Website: walmart
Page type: account-selection
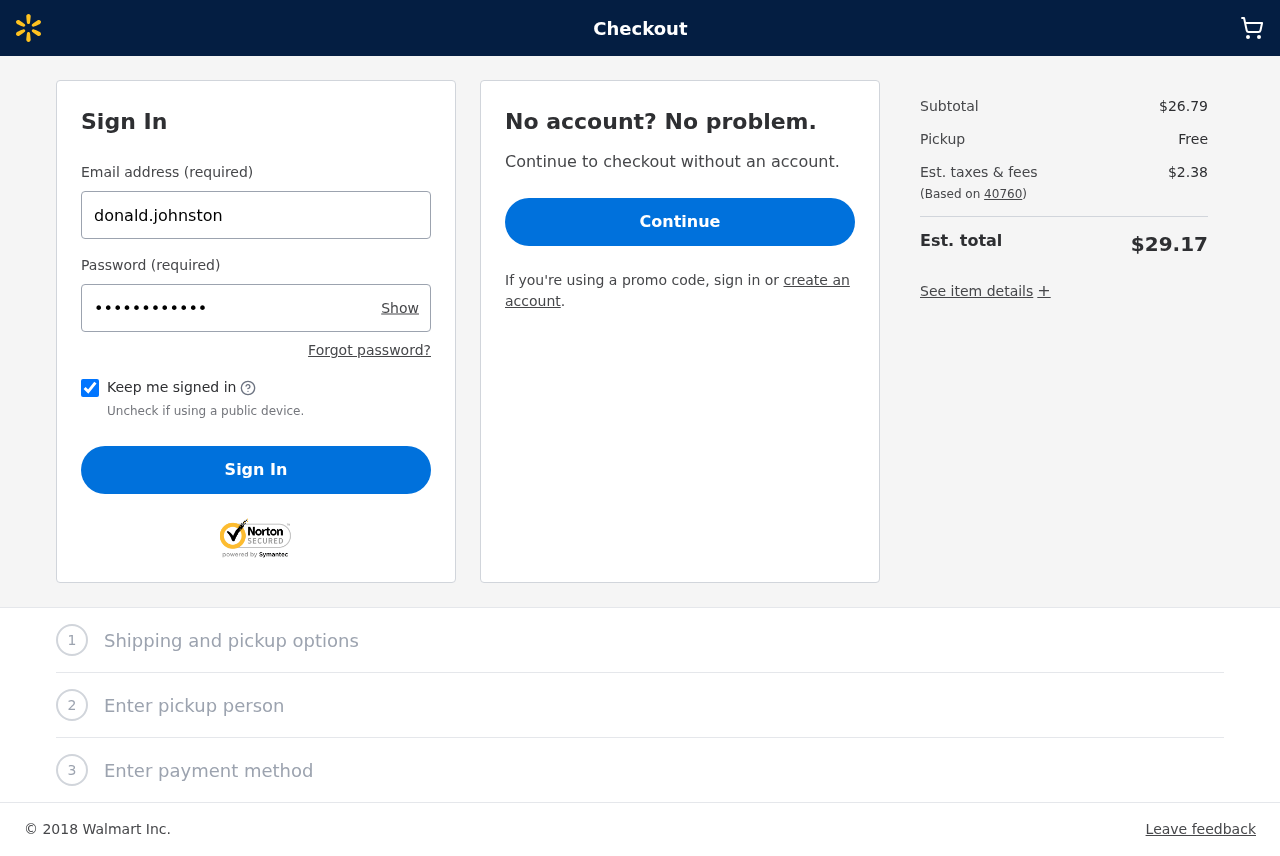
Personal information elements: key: PII_LOGIN_USERNAME
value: donald.johnston
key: PII_POSTCODE
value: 40760
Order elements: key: ORDER_SUBTOTAL
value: $26.79
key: ORDER_TAX
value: $2.38
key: ORDER_TOTAL
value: $29.17